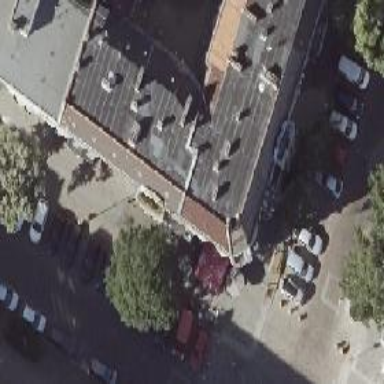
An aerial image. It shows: Pub.